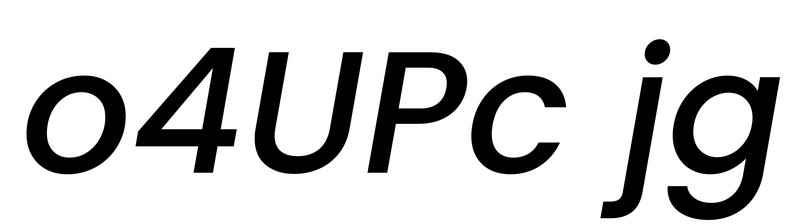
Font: Poppins-MediumItalic